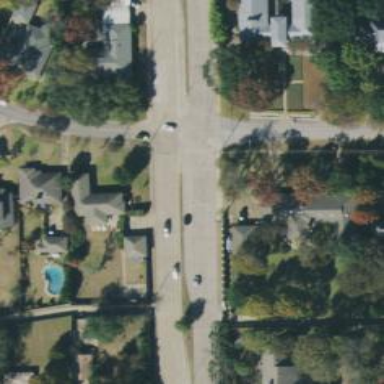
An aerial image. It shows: Secondary road.